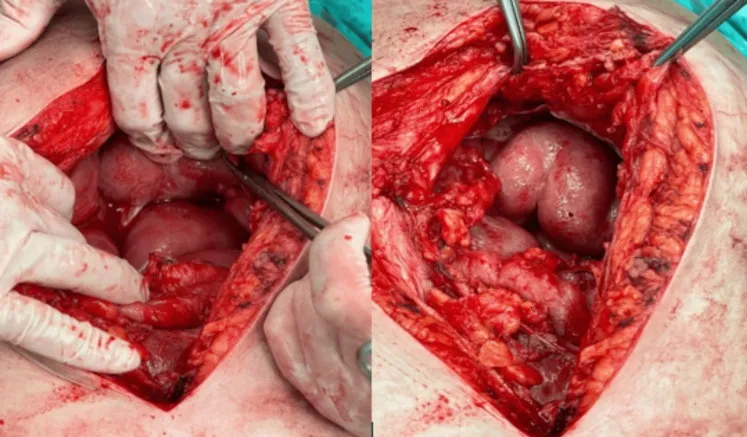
Intraoperative findings show a thick fibrous coat on the small bowel that is suggestive of sclerosing peritonitis.
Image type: medical_photograph (other_medical_photograph)